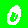
Digit: 0